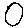
Label: circle